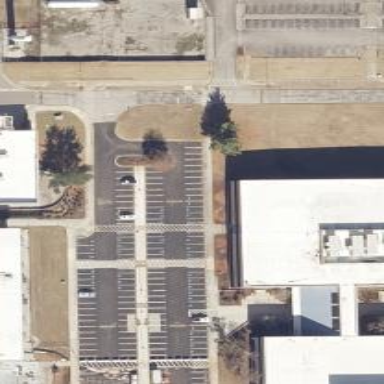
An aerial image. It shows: Parking space.